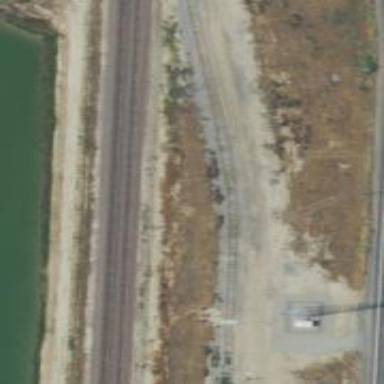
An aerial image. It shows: Railway siding with rails.